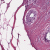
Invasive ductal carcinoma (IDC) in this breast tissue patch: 0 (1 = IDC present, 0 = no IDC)